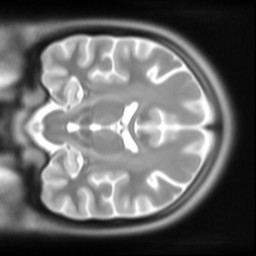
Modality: T2w
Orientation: coronal